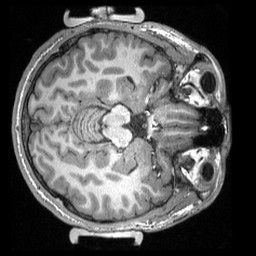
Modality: T1w
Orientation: axial
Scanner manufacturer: siemens
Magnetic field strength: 3 T
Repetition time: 2.3 s
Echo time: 0.00308 s